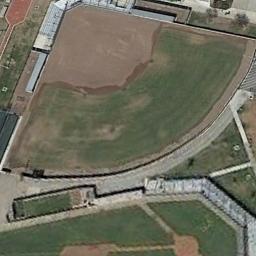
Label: baseball_diamond